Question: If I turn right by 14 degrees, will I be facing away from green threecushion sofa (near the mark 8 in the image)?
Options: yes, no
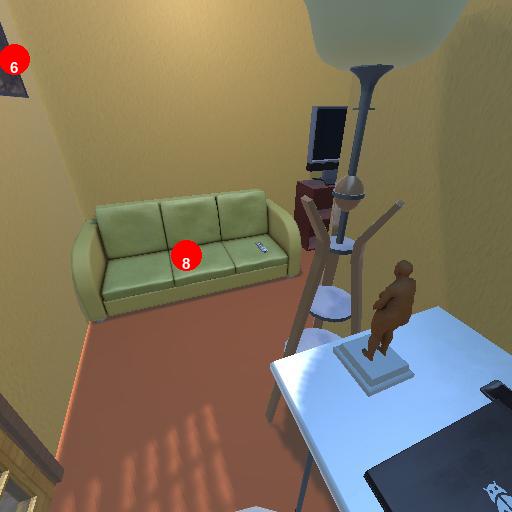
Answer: yes